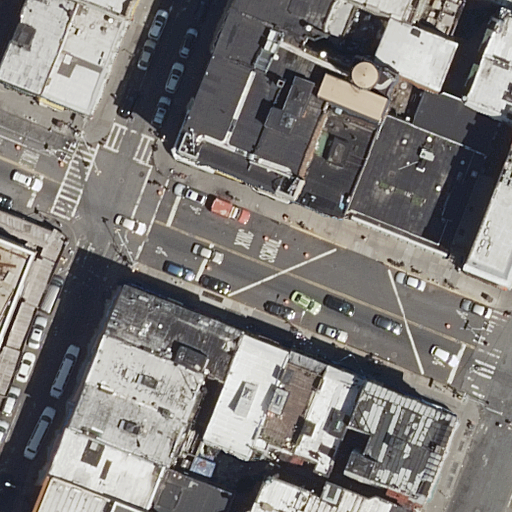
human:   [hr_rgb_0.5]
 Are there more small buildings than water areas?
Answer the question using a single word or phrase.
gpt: yes

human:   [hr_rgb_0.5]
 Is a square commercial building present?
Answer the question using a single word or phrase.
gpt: no

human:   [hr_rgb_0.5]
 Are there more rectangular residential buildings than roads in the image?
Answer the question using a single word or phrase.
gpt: no

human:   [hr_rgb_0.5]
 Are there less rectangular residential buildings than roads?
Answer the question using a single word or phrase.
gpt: yes

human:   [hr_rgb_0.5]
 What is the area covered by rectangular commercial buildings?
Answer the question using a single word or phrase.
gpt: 0m2

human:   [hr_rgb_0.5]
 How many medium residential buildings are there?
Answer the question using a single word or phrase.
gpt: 18

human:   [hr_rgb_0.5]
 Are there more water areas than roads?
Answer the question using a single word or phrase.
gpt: no

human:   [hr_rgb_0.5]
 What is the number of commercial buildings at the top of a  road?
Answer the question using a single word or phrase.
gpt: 0

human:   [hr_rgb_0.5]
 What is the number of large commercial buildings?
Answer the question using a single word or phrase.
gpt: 0

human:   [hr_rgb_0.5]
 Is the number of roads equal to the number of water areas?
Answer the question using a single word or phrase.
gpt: no

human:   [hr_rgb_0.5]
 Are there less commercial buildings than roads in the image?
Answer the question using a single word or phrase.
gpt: yes

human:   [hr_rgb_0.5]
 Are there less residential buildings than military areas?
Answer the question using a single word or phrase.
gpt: no

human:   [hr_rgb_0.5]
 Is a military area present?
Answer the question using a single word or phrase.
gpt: no

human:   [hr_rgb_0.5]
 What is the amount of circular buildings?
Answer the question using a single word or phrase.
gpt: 0

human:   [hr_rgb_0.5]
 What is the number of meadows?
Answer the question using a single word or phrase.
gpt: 0

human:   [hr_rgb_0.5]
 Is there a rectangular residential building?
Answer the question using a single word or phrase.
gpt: yes

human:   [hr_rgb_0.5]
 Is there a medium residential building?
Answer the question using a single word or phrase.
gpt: yes

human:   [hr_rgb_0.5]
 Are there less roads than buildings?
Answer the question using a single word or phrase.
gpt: yes

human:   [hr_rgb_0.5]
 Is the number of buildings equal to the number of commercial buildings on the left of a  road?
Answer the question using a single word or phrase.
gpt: no

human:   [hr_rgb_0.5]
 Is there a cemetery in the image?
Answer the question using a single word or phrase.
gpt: no

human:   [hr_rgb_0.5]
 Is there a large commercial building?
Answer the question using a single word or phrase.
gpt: no

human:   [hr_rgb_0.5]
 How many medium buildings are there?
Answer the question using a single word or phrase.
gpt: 18

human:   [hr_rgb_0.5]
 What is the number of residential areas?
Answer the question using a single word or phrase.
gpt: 0

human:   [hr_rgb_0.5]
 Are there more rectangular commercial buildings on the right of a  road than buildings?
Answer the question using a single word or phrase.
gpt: no

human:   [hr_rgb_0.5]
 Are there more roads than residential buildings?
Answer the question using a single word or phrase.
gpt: no

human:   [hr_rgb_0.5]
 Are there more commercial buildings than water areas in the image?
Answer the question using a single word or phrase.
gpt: no

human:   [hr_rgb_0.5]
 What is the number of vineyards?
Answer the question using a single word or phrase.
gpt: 0

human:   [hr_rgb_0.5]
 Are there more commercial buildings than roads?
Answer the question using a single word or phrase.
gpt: no

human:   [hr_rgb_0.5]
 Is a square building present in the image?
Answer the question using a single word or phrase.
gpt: no

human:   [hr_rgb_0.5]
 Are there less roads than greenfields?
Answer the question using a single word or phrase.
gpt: no

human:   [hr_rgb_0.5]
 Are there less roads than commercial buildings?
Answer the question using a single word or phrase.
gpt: no

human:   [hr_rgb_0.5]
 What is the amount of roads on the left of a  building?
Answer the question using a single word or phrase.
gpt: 15

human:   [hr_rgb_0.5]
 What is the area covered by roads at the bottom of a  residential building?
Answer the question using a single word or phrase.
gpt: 0m2

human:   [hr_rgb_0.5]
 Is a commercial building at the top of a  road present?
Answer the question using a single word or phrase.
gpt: no

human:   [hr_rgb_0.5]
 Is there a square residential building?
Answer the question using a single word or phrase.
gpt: no

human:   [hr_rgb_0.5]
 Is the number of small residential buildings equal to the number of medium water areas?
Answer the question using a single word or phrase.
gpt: no